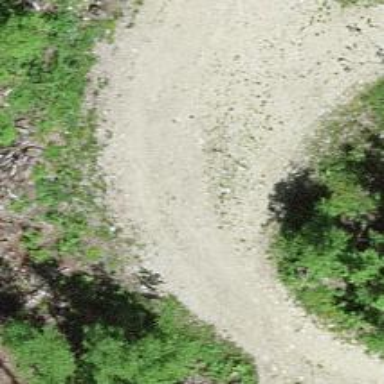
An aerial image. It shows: Unpaved track road with grade3 tracktype.